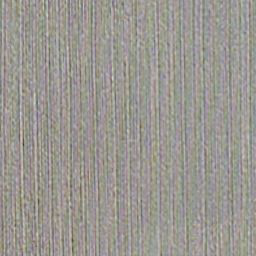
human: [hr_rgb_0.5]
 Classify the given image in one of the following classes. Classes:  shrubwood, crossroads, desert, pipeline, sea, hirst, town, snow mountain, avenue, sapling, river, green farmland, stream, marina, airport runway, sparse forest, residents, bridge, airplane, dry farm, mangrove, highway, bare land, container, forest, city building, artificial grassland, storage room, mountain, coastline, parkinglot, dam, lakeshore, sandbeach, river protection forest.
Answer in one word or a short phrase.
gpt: dry farm